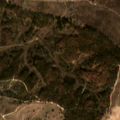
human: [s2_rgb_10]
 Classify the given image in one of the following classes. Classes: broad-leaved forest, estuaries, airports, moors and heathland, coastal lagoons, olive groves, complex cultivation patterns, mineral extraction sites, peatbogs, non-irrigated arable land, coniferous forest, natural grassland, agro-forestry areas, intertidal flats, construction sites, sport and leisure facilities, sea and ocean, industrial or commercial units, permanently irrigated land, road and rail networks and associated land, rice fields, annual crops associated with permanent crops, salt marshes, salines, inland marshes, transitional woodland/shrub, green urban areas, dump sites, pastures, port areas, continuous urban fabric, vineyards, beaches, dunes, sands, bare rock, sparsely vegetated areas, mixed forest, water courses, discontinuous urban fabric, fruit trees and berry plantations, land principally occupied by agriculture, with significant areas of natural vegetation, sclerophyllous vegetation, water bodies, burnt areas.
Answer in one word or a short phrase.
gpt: non-irrigated arable land, annual crops associated with permanent crops, broad-leaved forest, transitional woodland/shrub